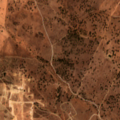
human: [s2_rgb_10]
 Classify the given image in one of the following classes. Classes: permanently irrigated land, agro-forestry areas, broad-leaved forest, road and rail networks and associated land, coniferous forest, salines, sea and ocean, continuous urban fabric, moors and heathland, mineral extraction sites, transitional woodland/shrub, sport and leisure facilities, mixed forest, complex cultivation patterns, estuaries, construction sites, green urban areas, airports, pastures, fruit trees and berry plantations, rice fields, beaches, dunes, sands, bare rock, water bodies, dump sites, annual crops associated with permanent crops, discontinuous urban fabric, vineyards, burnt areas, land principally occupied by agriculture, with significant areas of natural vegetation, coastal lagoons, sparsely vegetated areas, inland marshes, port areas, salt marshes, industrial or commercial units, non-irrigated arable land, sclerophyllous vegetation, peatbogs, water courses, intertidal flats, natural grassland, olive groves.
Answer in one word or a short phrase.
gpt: pastures, agro-forestry areas